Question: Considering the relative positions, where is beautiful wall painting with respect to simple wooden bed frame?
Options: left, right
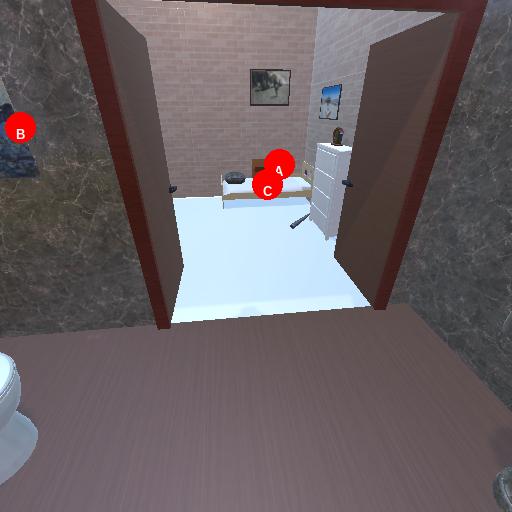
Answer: left